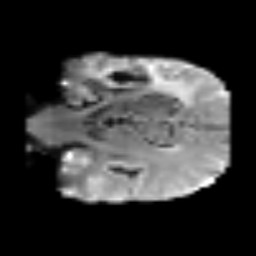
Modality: T2w
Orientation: coronal
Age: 67
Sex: male
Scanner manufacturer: siemens
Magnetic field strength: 3 T
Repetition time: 3.2 s
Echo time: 0.081 s